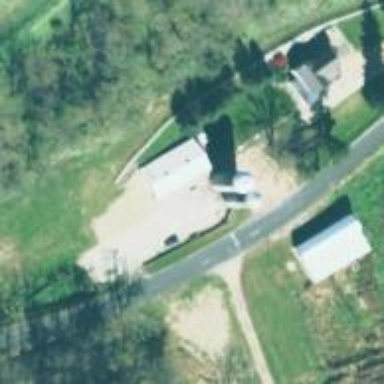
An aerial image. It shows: Silo.